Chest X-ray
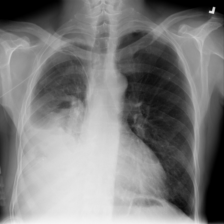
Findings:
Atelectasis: negative
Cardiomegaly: negative
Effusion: positive
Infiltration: positive
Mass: positive
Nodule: negative
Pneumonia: negative
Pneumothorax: negative
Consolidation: negative
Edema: negative
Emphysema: negative
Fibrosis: negative
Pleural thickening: positive
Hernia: negative